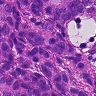
Metastatic tissue present: yes